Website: macys
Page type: billing-address
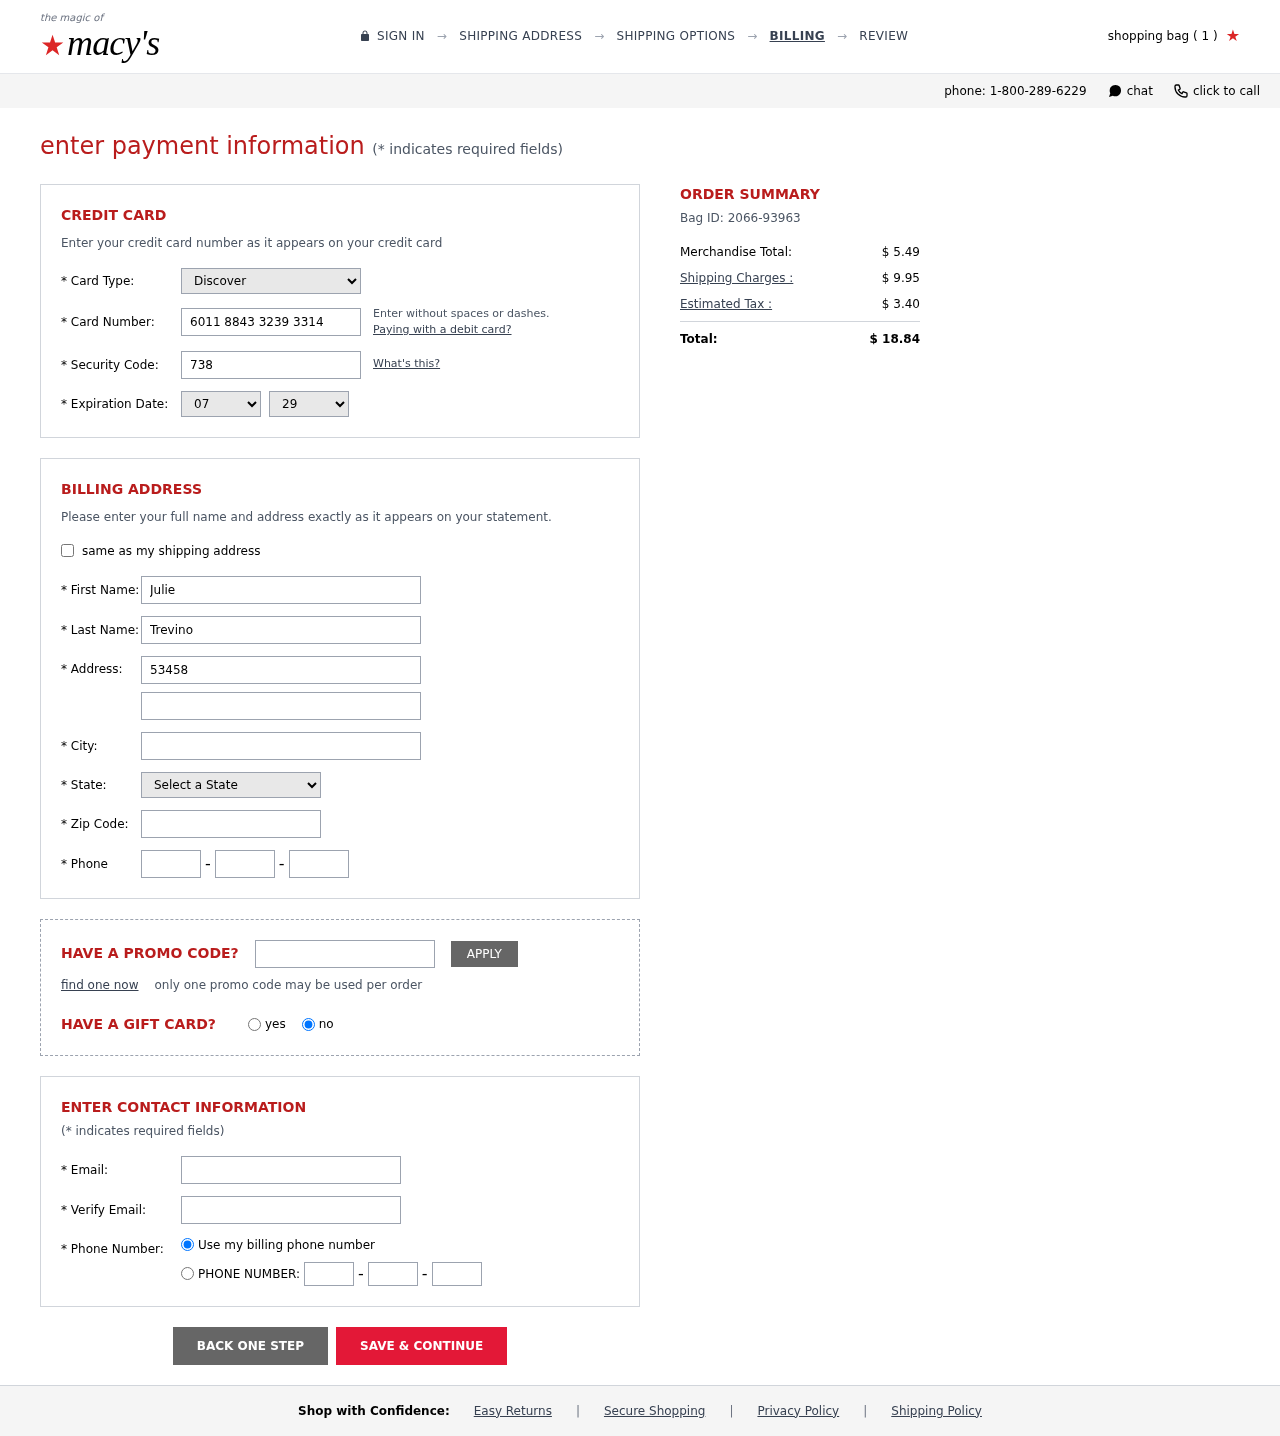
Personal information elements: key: PII_CARD_CVV
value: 738
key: PII_CARD_EXPIRY_MONTH
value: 07
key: PII_CARD_EXPIRY_YEAR
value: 29
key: PII_CARD_NUMBER
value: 6011 8843 3239 3314
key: PII_CARD_TYPE
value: Discover
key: PII_CITY
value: South Brendaborough
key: PII_EMAIL
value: julie.trevino@gmail.com
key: PII_FIRSTNAME
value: Julie
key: PII_LASTNAME
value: Trevino
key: PII_PHONE_AREA
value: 770
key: PII_PHONE_PREFIX
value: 402
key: PII_PHONE_SUFFIX
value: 4120
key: PII_POSTCODE
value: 21721
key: PII_STATE_ABBR
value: ND
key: PII_STREET
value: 53458 Cuevas Lights
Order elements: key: ORDER_NUM_ITEMS
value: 1
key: ORDER_ID
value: Bag ID: 2066-93963
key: ORDER_SUBTOTAL
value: $ 5.49
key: ORDER_SHIPPING_COST
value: $ 9.95
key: ORDER_TAX
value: $ 3.40
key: ORDER_TOTAL
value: $ 18.84